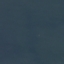
Label: SeaLake